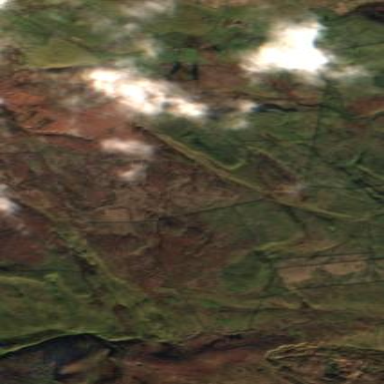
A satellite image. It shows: Moorland area covered with heath vegetation.